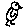
Label: bird